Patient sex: M
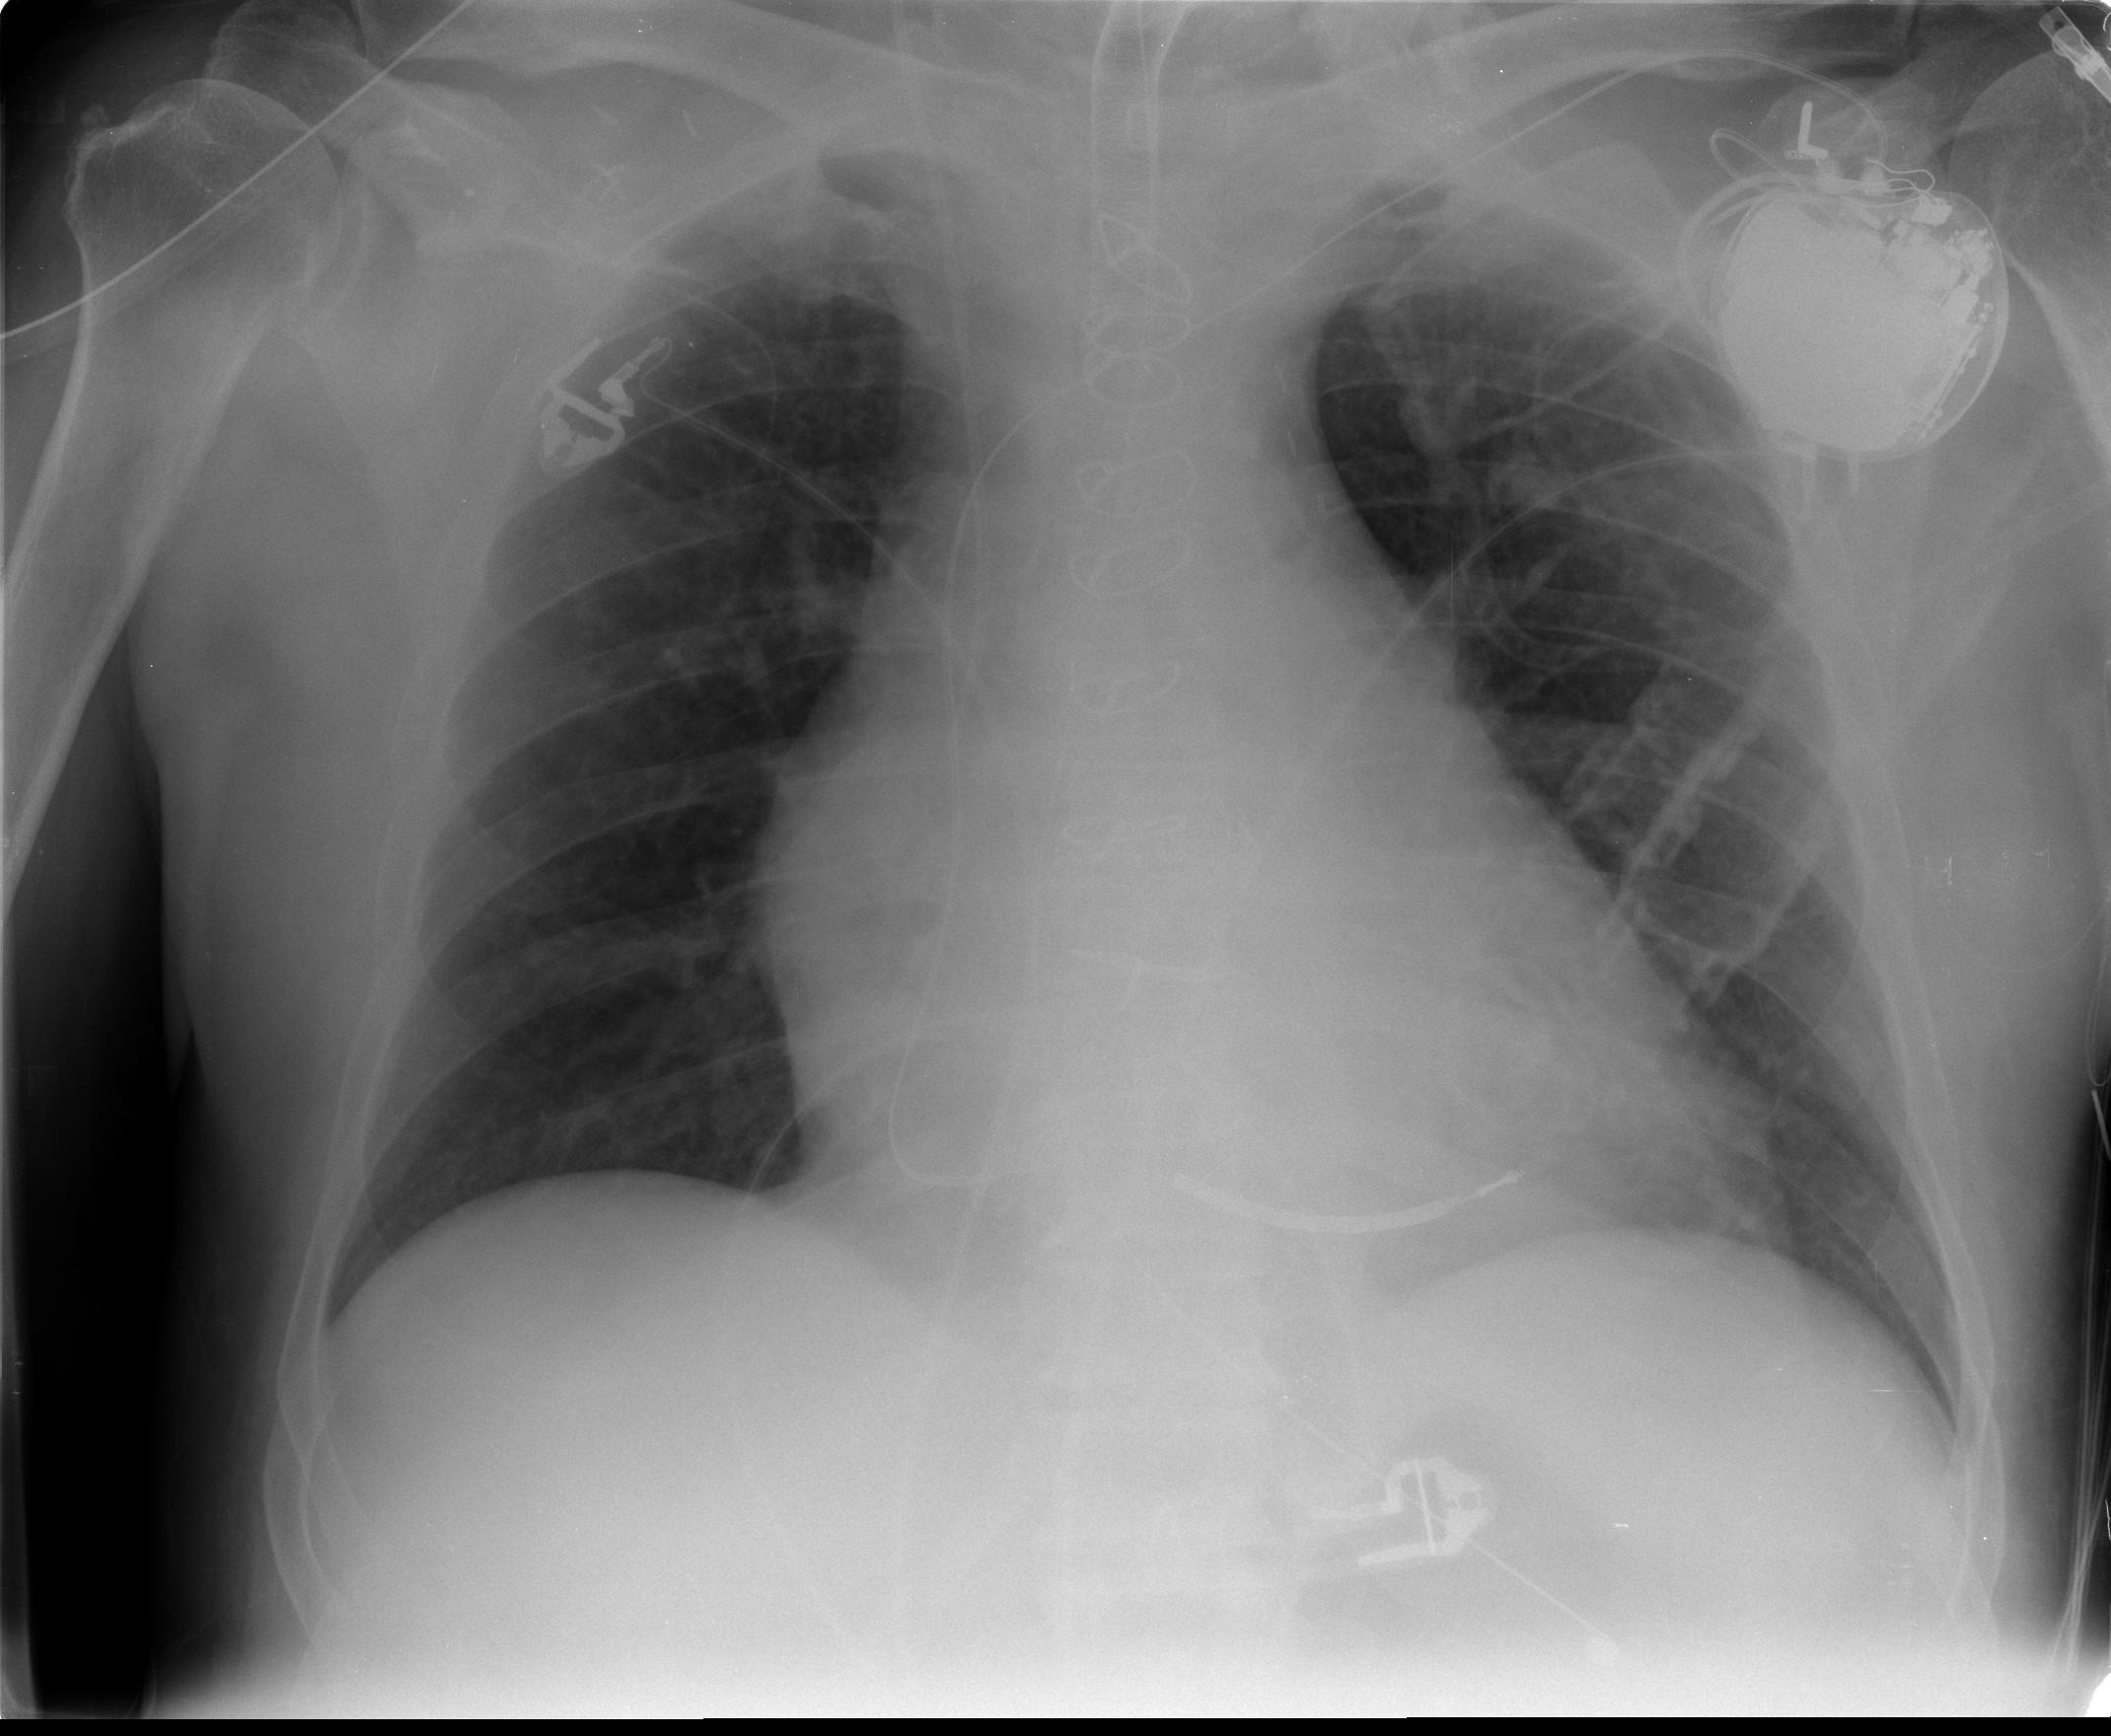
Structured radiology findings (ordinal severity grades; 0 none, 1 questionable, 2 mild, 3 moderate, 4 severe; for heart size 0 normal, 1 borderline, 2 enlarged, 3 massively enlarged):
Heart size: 2
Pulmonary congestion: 2
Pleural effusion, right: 0
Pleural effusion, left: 0
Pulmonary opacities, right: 1
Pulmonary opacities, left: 0
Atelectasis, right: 0
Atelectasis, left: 2